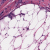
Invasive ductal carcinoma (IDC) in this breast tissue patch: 1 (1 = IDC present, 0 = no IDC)